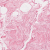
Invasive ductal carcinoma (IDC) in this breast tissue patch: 0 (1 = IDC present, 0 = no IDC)